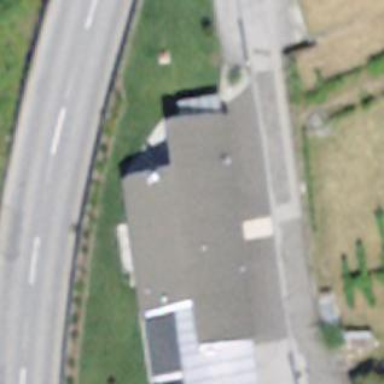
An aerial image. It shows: Simple house.